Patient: sex M, age 36
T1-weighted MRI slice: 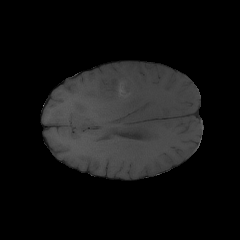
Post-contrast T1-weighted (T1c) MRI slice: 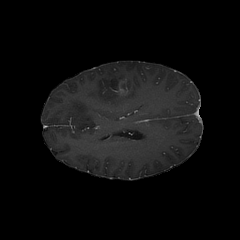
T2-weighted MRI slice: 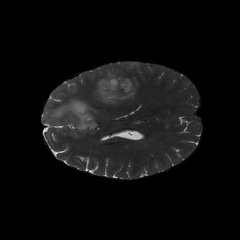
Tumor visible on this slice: yes
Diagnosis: Glioblastoma, IDH-wildtype
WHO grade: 4